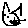
Label: cat